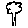
Label: tree